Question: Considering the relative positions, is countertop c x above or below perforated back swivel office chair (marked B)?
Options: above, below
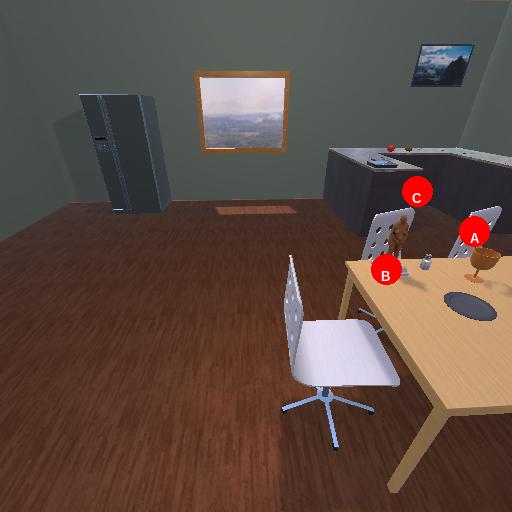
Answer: above